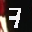
Label: 7